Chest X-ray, PA view. Patient: 57 years old, sex F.
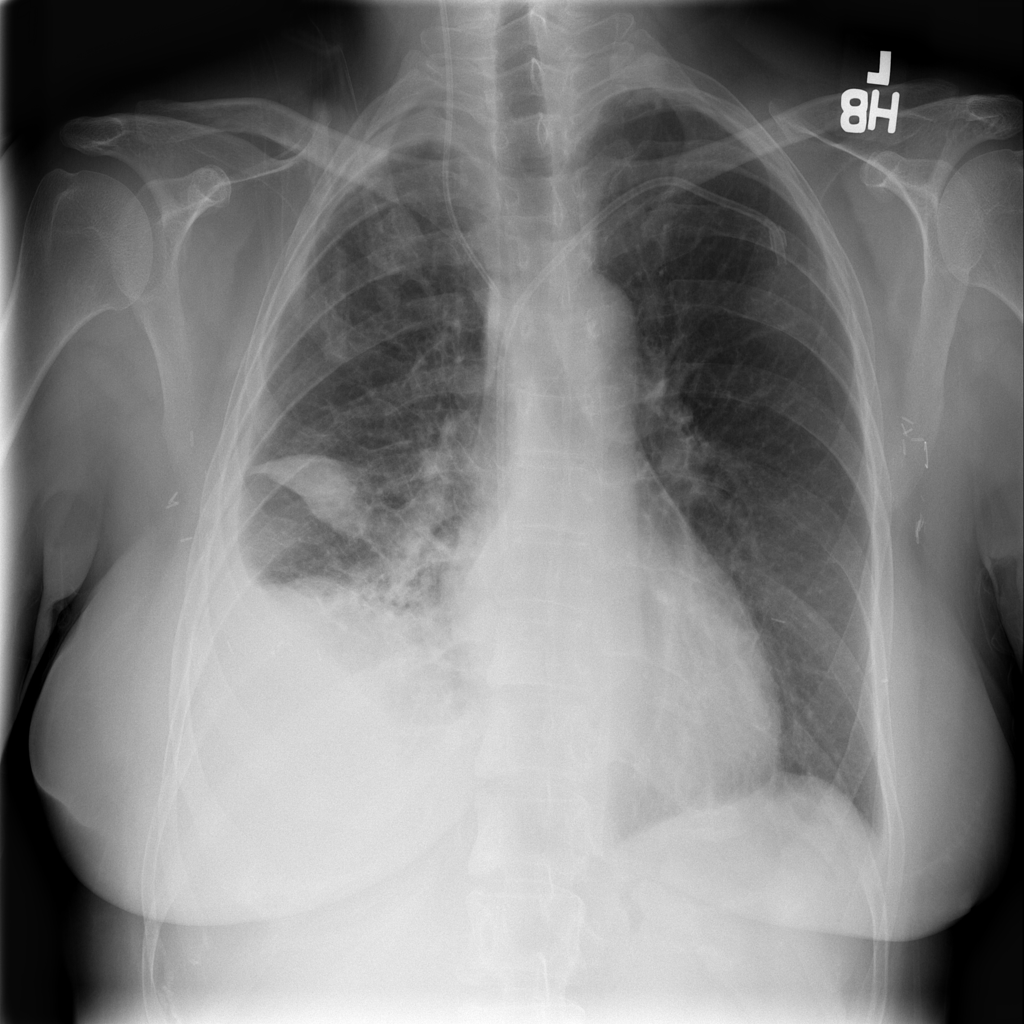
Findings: Atelectasis, Effusion, Infiltration